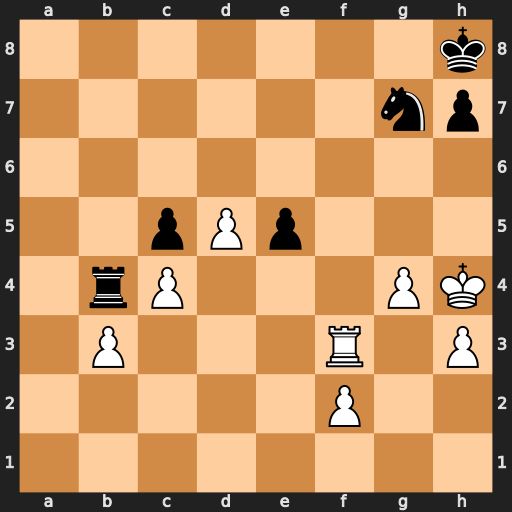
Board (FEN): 7k/6np/8/2pPp3/1rP3PK/1P3R1P/5P2/8
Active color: w
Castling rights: -
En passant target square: -
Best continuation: Rf8#